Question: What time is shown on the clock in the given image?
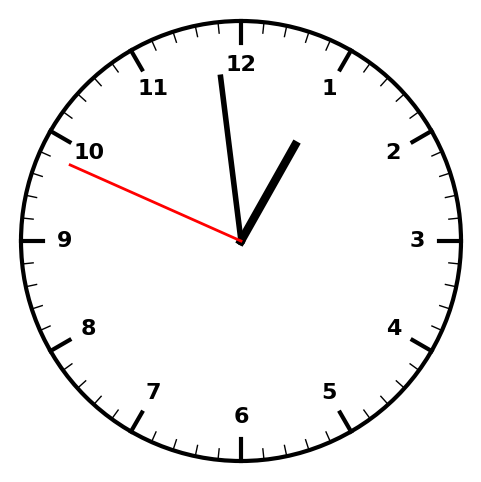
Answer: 12:58:49